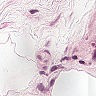
Metastatic tissue present: no